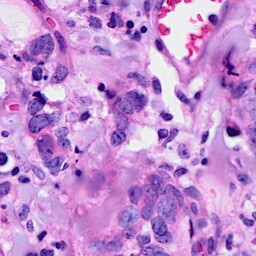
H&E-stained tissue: Breast